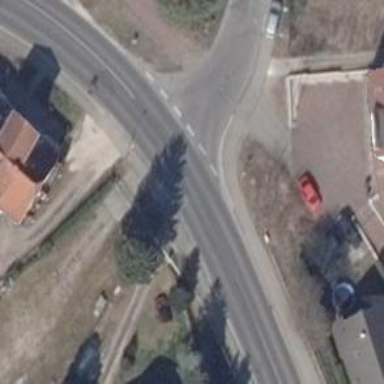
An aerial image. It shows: Secondary road with asphalt surface. It has separate sidewalks on both sides.